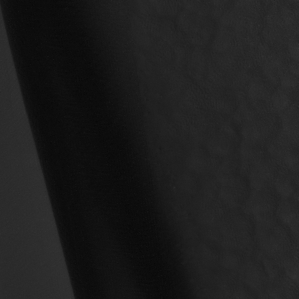
Label: non_frost